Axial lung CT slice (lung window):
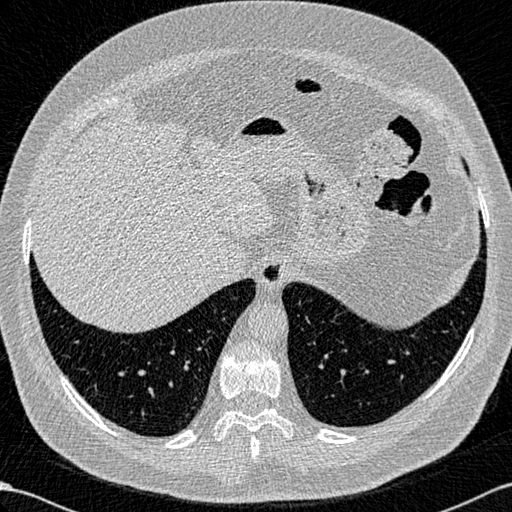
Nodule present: no